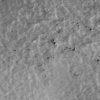
Label: not_dusty